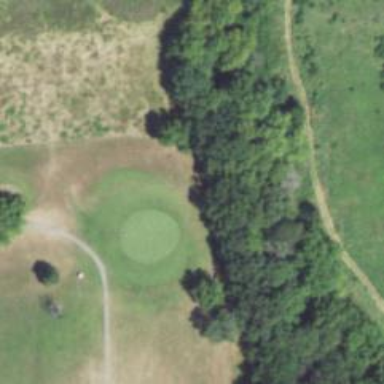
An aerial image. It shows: View of golf hole.